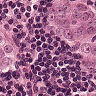
Metastatic tissue present: yes